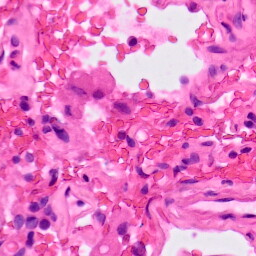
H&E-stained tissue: Lung